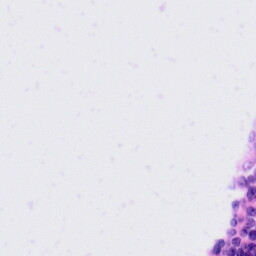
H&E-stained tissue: Tonsil